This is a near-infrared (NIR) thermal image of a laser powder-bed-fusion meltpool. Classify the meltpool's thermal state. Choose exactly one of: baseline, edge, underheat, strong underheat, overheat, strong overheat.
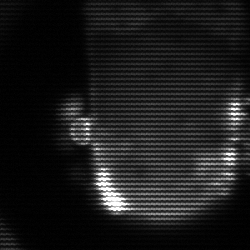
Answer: baseline